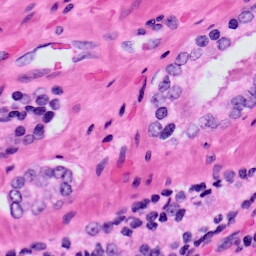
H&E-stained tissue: Prostate